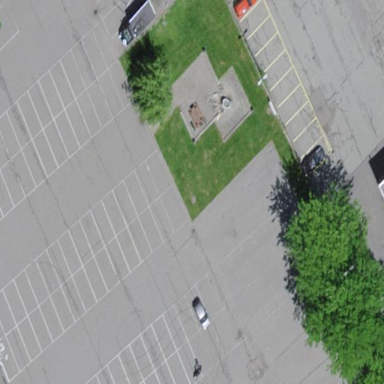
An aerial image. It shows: Parking area with surface.